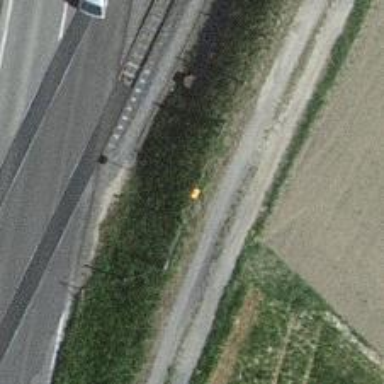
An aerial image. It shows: Orange aerial marker.